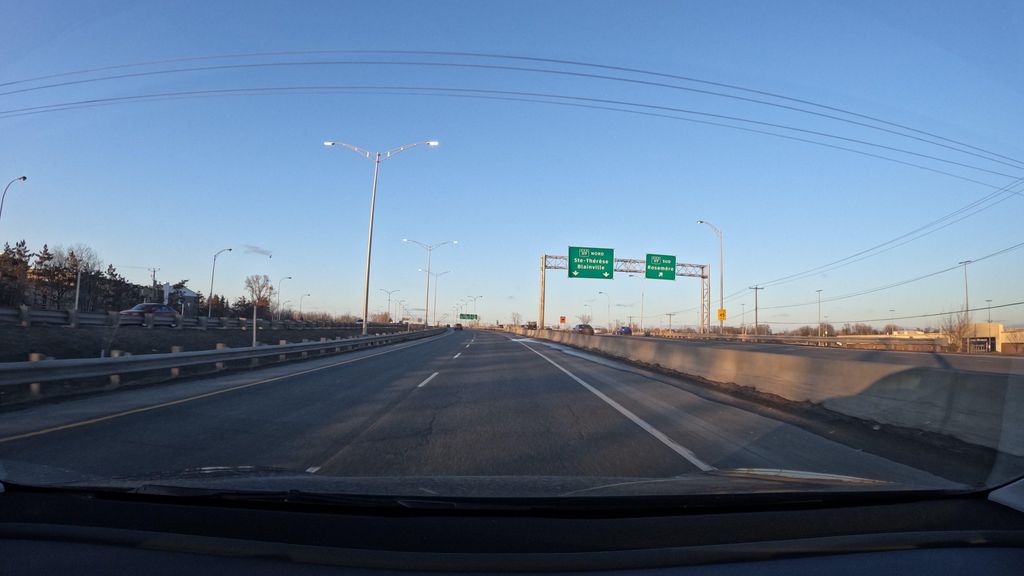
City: montreal